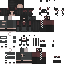
A female skeleton skin with dark skin, wearing brown helmet dressed in a black robe top and brown pants, featuring a closed mouth.